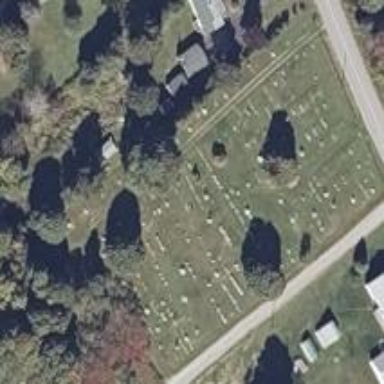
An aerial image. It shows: Cemetery.